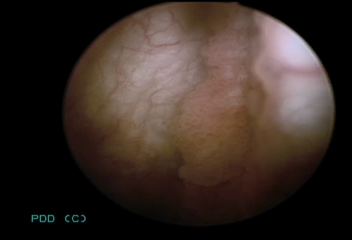
Modality: WLC
Class: Malignant
Subclass: LowGradePapillary
Secondary subclass: HighGradePapillary
Lesion: L1
Stage: Ta
Morphology: Papillary
Bladder cancer association: Yes
Annotated structures: Tumor